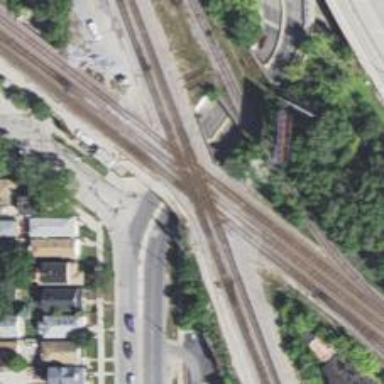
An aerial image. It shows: Railway crossing.